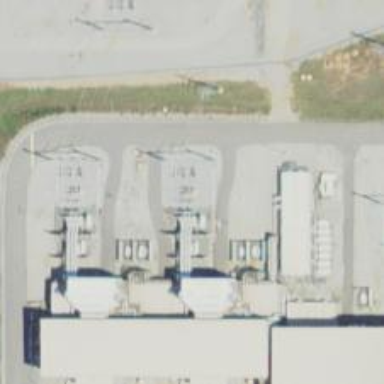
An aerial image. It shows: Switch used for power control.